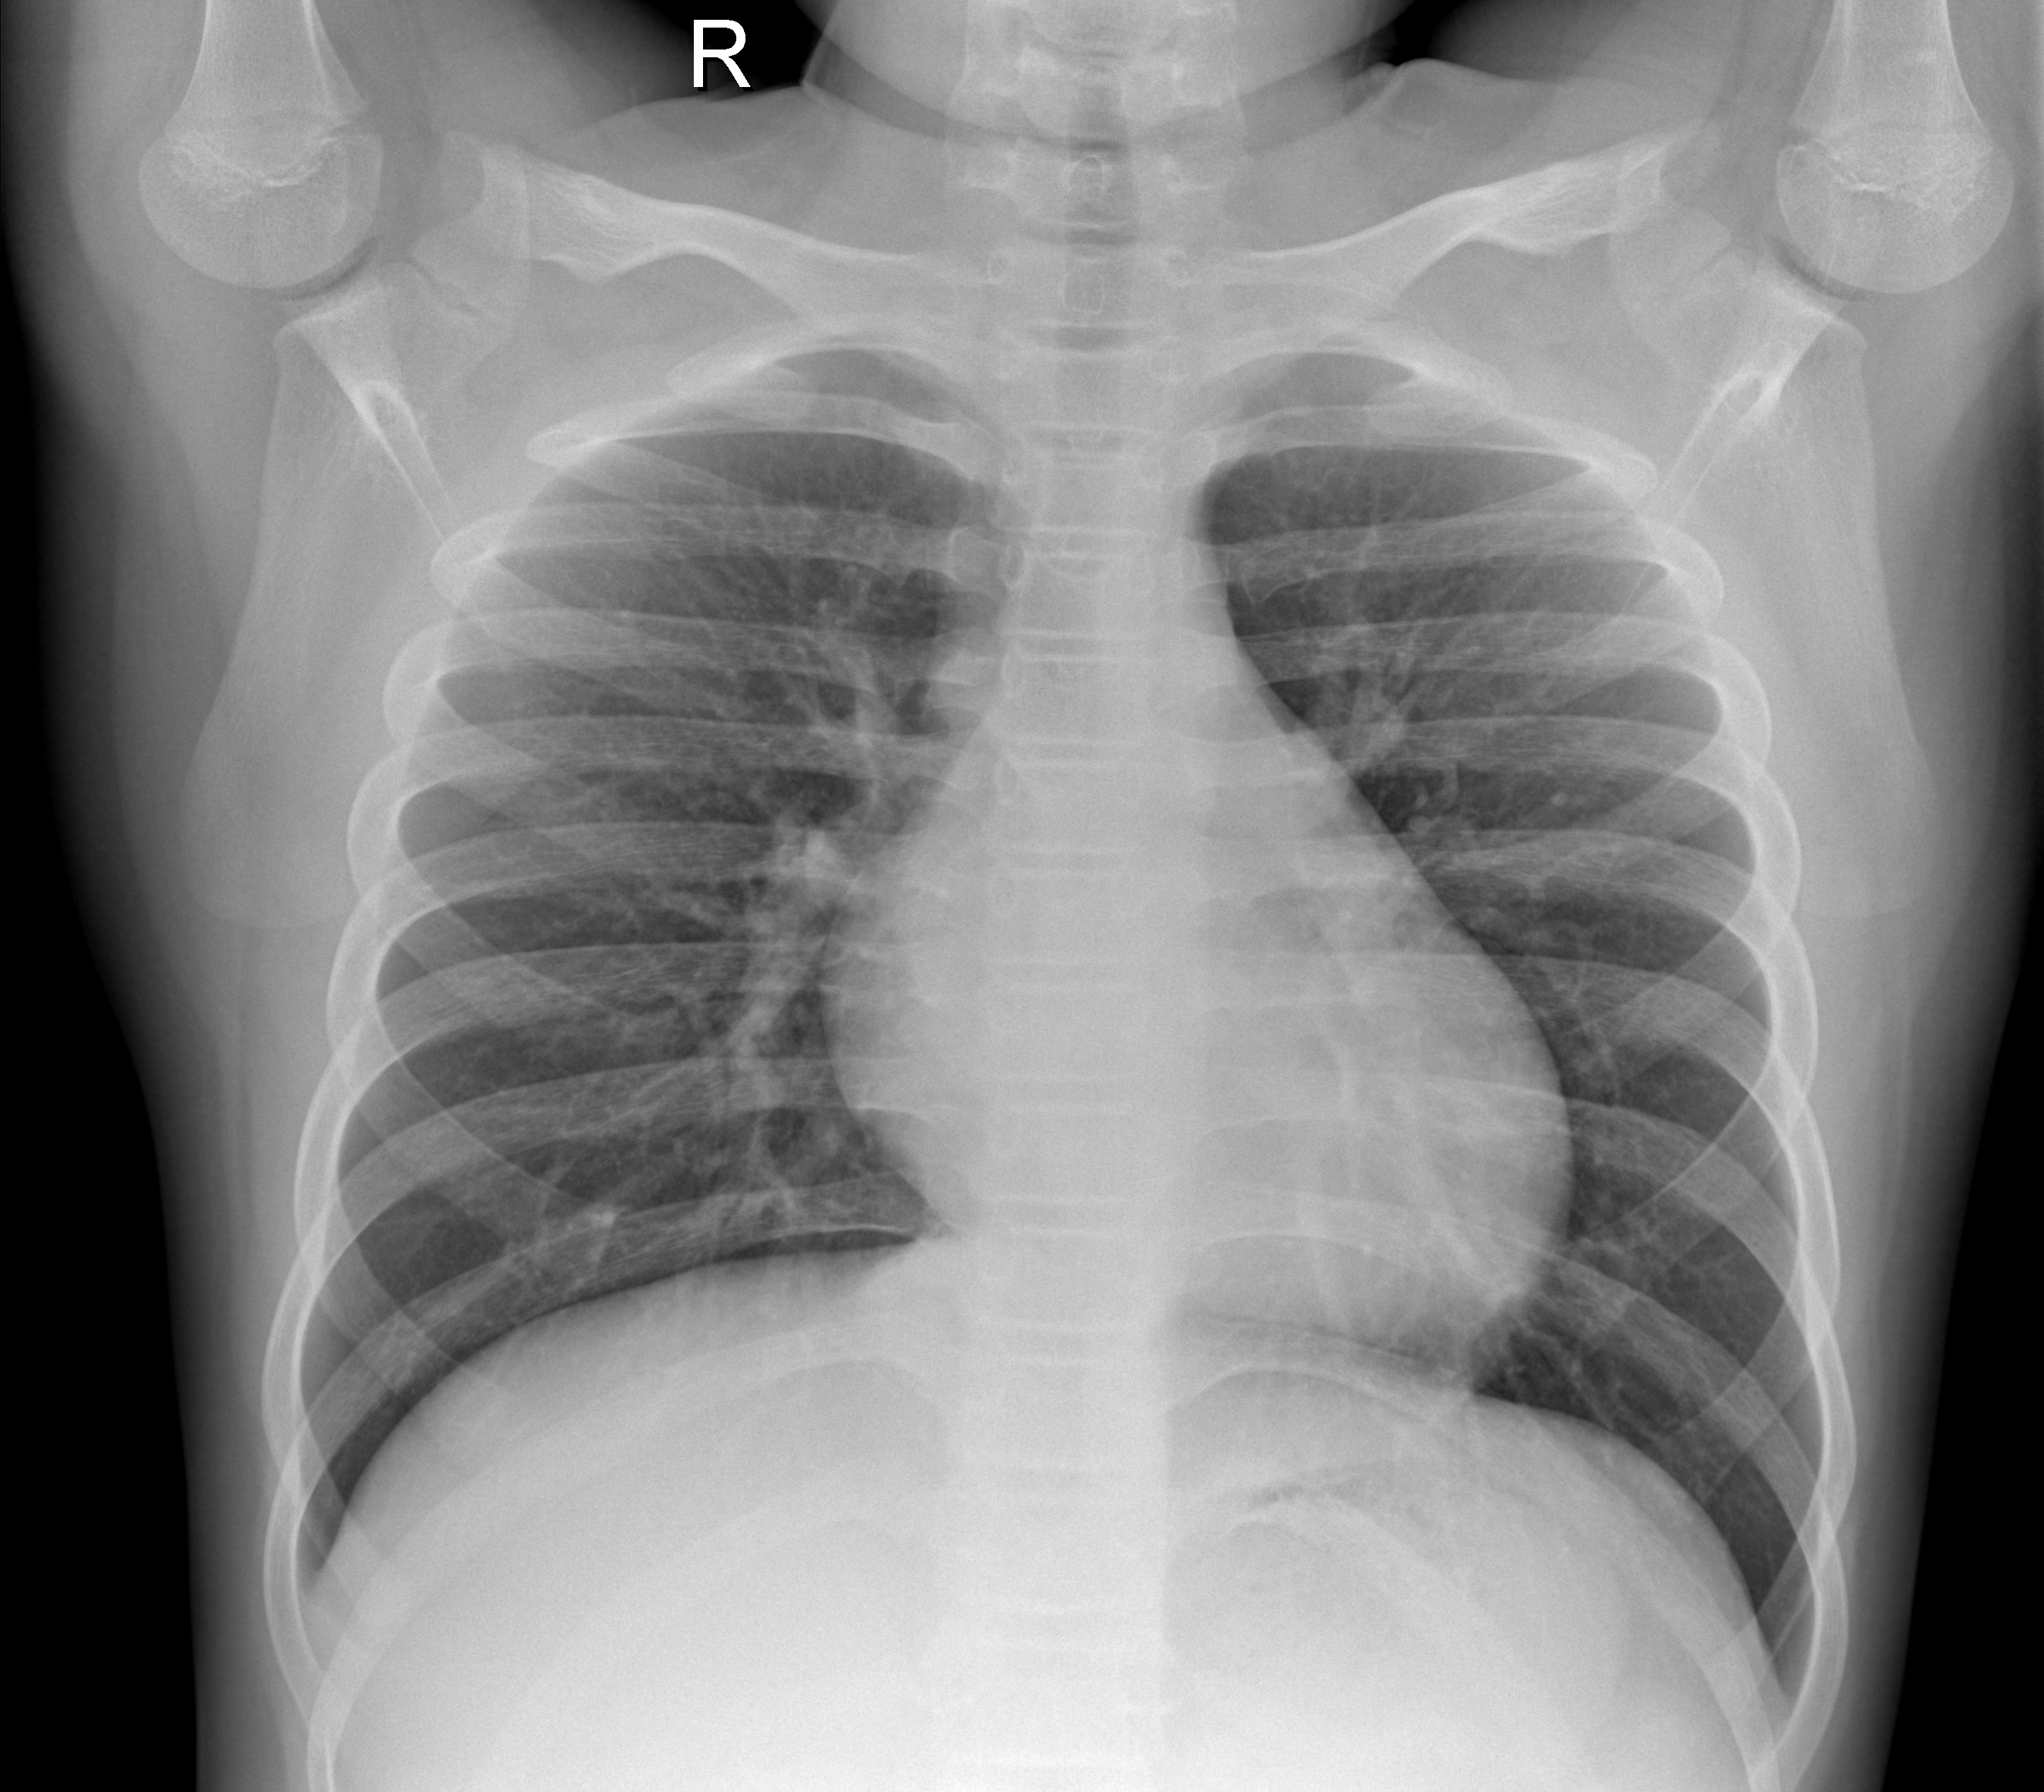
Diagnosis: NORMAL